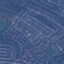
Land use / land cover: Residential